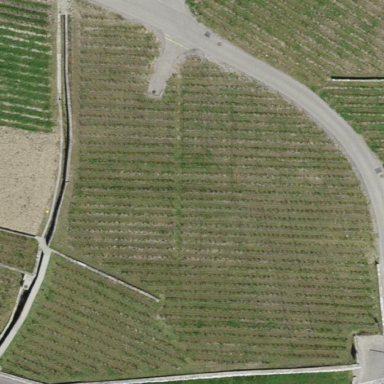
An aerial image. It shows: Vineyard growing grapes.